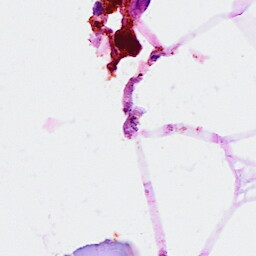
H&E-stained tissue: Breast